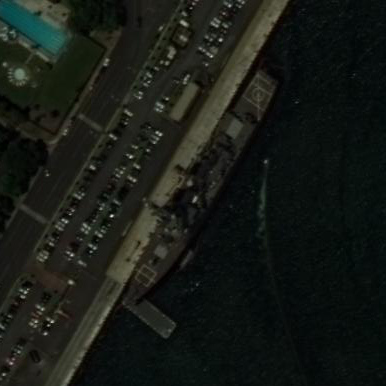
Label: destroyer